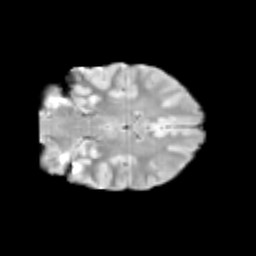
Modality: T2w
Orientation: coronal
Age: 12
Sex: female
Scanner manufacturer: siemens
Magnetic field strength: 3 T
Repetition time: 3.8 s
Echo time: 0.07 s